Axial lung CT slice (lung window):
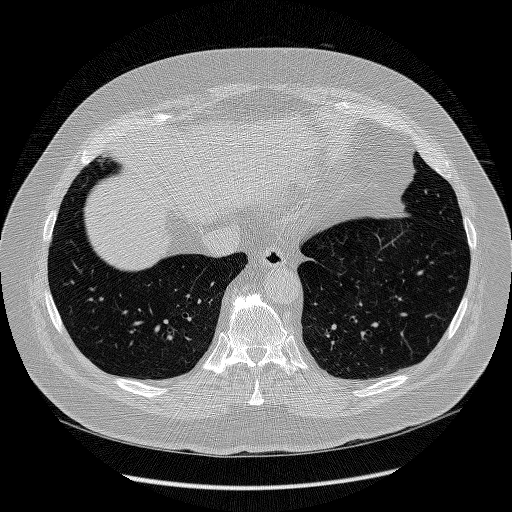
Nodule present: no